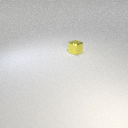
small yellow metal cube